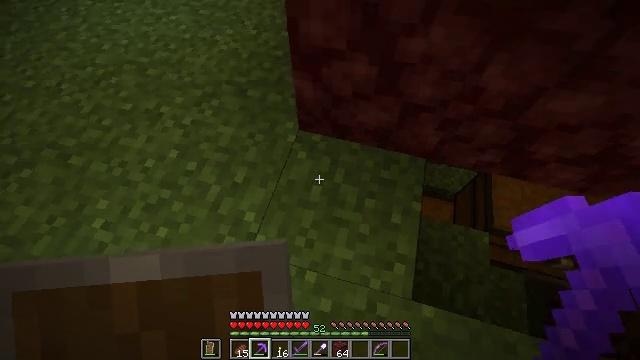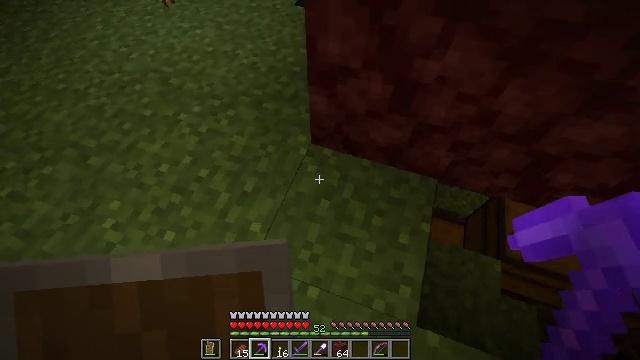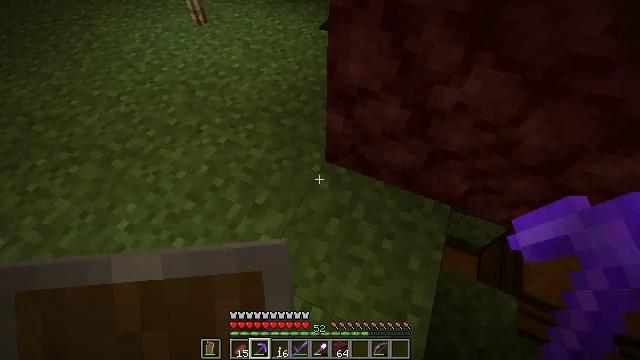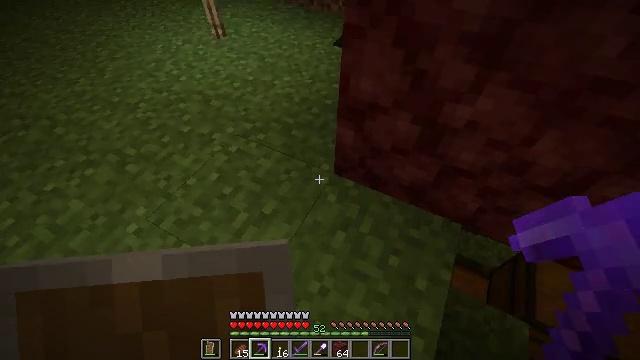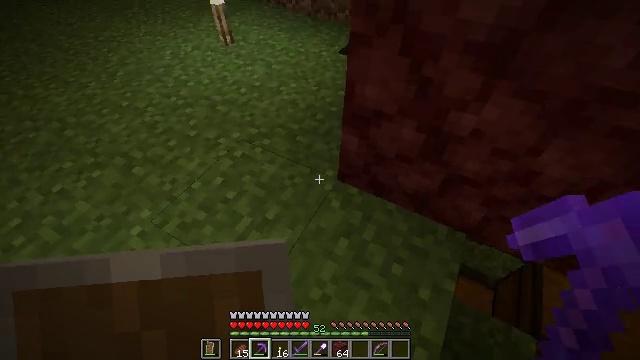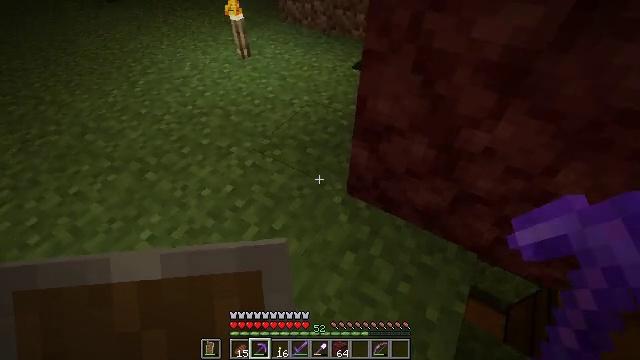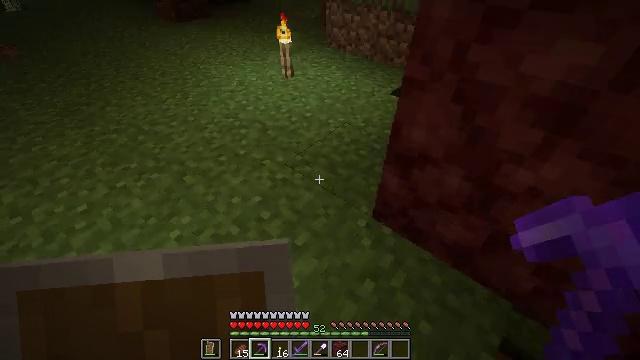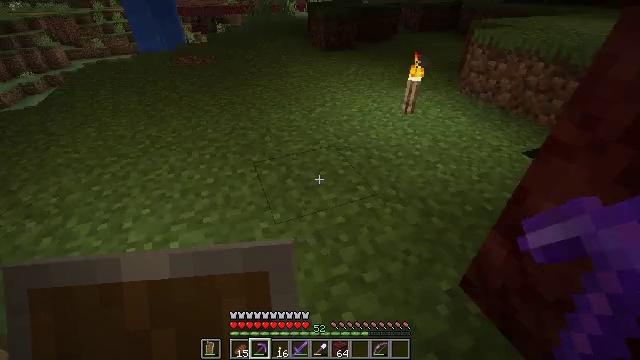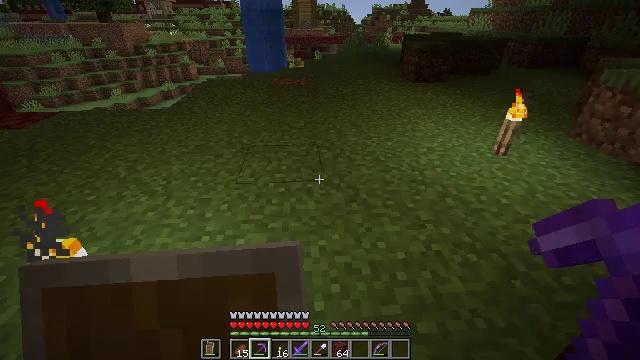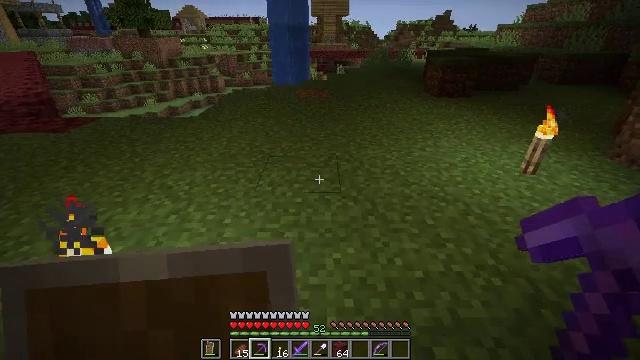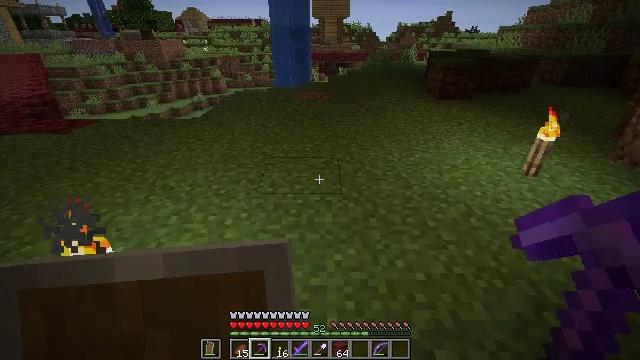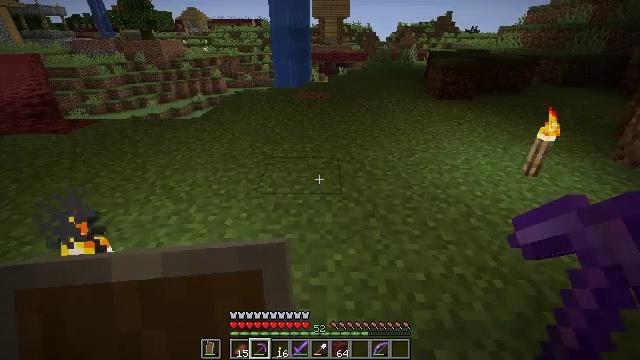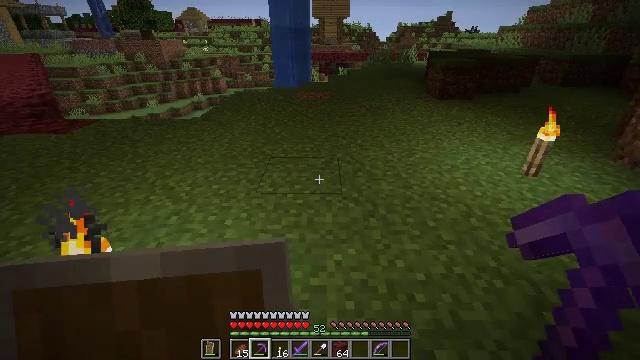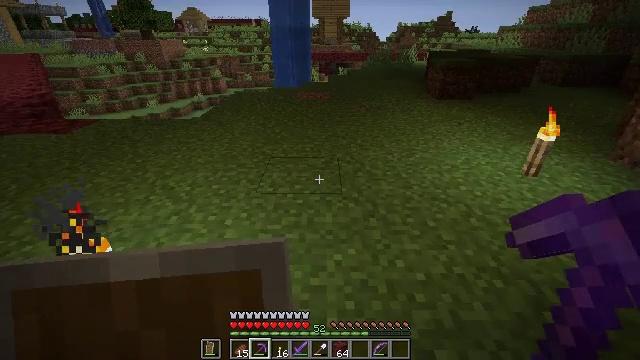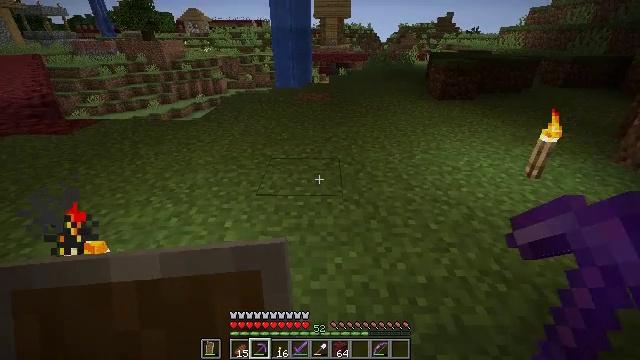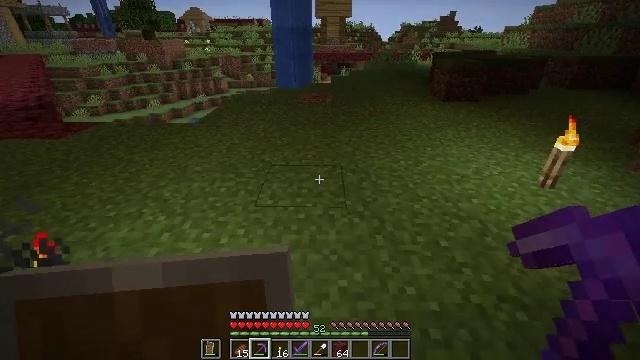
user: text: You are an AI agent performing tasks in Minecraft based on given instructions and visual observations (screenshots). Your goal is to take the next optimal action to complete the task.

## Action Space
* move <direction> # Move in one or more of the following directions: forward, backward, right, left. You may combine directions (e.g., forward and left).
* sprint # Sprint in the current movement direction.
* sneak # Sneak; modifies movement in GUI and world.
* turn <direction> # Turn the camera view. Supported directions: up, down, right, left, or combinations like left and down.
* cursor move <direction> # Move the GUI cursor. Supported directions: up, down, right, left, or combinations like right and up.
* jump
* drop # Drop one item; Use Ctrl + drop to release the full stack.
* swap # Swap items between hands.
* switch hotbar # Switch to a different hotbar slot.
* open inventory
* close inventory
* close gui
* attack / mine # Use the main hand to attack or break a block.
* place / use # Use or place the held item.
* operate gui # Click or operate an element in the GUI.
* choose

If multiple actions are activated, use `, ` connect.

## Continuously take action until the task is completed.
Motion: motion action
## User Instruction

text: Obtain gold nugget by crafting gold ingot.
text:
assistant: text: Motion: turn left and up
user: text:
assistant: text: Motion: turn left and up
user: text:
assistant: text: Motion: turn left and up
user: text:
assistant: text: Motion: turn left and up
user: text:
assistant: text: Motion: turn left and up
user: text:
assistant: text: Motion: turn left and up
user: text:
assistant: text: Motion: turn left and up
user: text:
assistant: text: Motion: turn left and up
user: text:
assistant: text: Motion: turn left and up
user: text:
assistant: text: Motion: no_op
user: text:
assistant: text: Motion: no_op
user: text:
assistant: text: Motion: no_op
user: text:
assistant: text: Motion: no_op
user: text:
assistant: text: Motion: move forward
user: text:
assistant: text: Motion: move forward
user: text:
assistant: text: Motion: no_op
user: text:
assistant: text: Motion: move forward, turn left
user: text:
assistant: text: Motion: move forward, turn left
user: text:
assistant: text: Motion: move forward, turn left and up
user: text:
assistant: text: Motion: move forward, turn left
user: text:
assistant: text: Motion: move forward, turn left and up
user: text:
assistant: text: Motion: move forward, turn left
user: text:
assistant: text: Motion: move forward, turn left and up
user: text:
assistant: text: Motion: move forward
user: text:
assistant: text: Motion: move forward, turn down
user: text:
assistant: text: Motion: move forward
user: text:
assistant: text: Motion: move forward
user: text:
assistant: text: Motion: move forward, turn left and down
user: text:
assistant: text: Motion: move forward, turn down
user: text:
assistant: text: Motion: move forward, turn right